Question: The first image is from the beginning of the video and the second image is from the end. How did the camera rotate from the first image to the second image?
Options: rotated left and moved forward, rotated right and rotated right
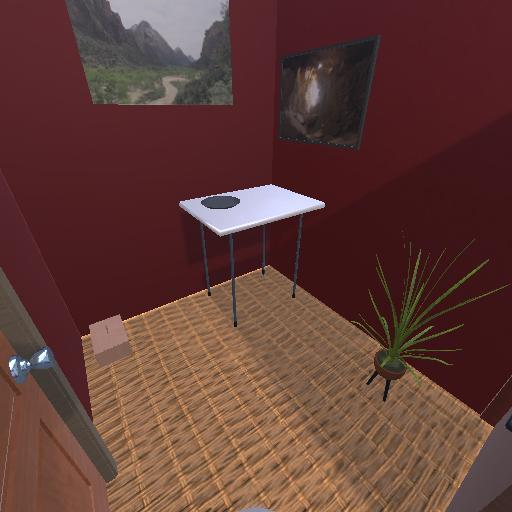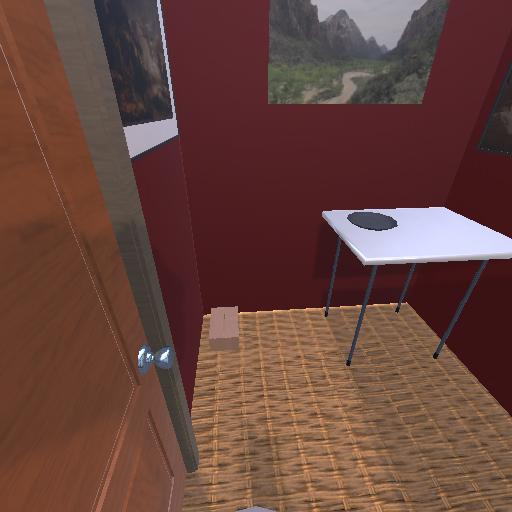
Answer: rotated left and moved forward